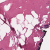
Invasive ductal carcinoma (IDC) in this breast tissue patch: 0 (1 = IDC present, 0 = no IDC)